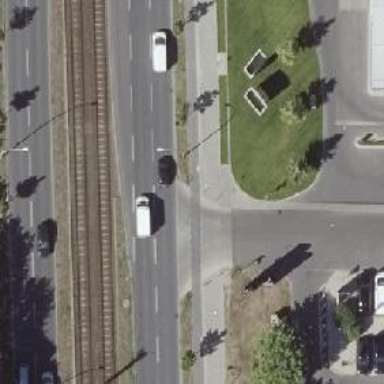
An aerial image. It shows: Asphalt path designated for cycling.